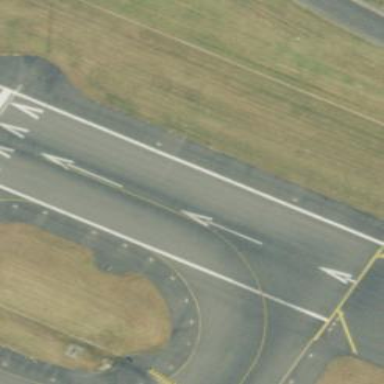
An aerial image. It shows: Displaced threshold on airport runway.